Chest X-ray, PA view. Patient: 58 years old, sex F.
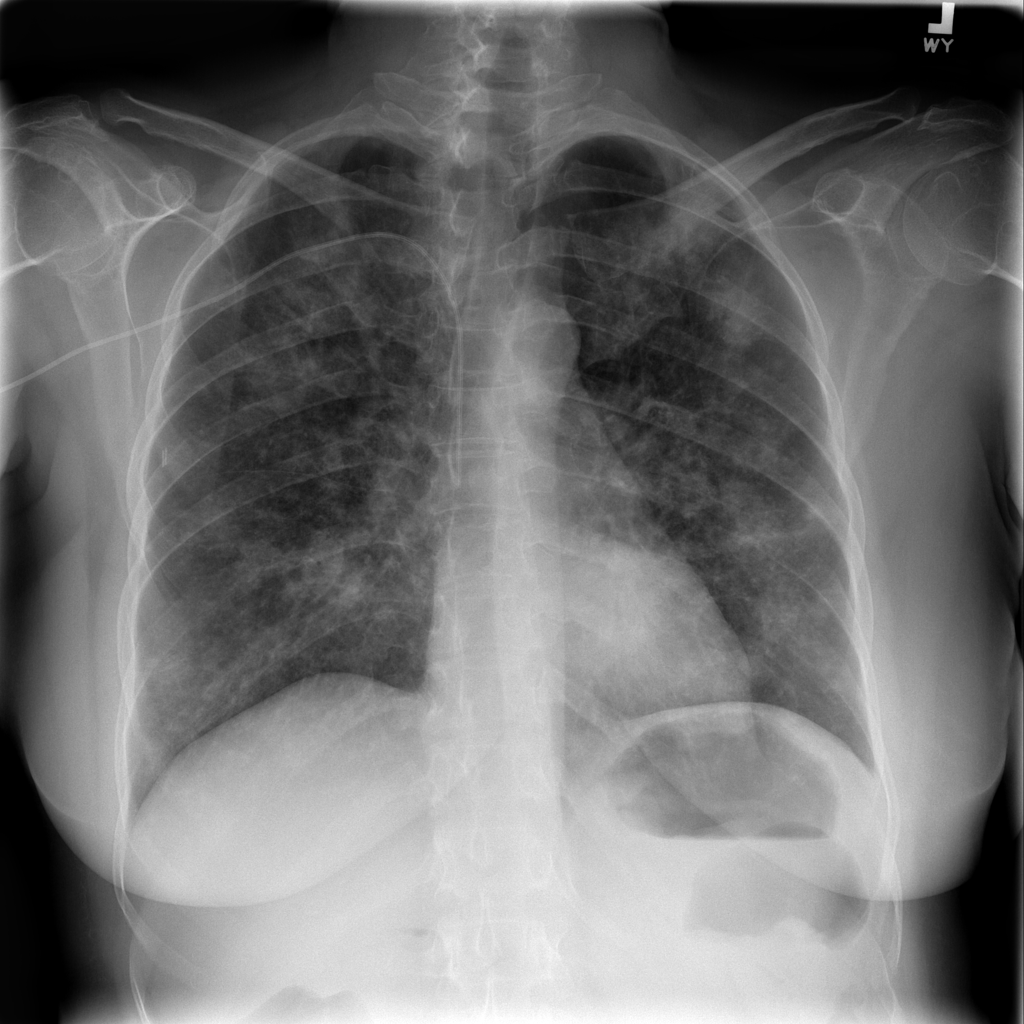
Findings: Infiltration, Pneumonia